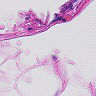
Metastatic tissue present: no